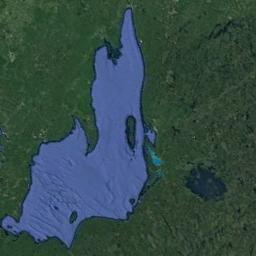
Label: lake